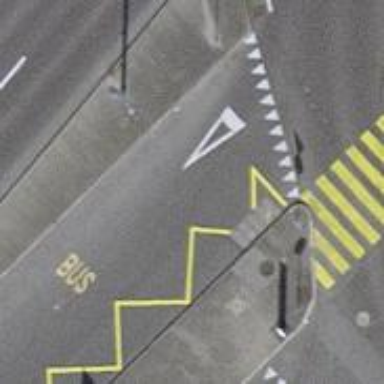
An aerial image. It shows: Bus stop equipped with public transport stop position.